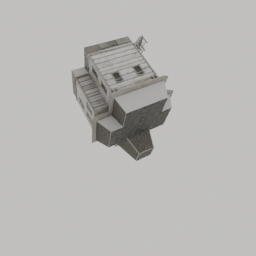
Label: architecture